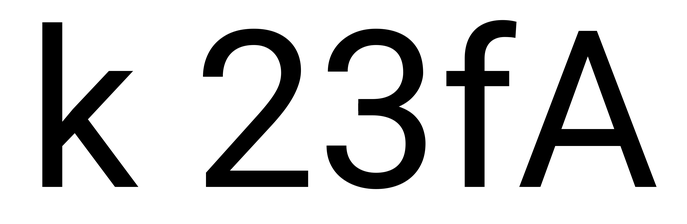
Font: Roboto_Regular